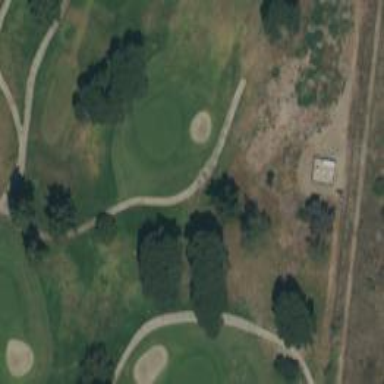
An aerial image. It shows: Pathway for golfing.